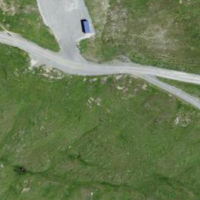
EUNIS habitat code: 26
Species observed at this site:
Parnassia palustris